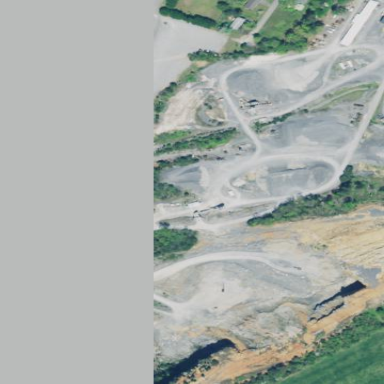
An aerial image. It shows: Quarry area.